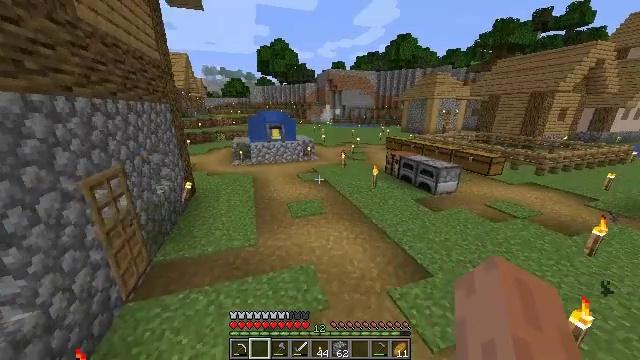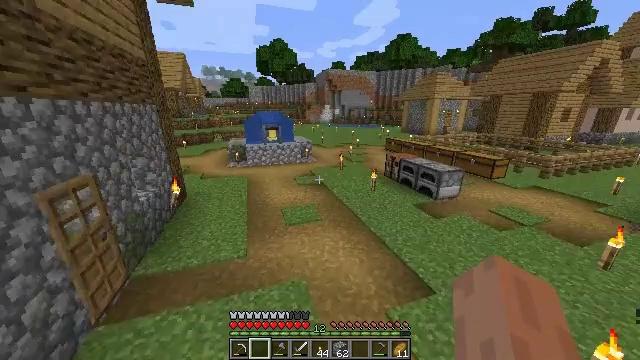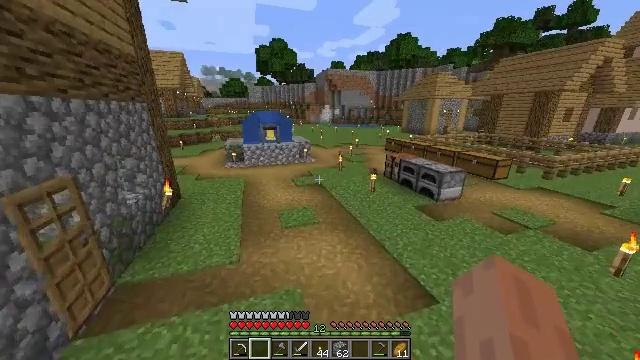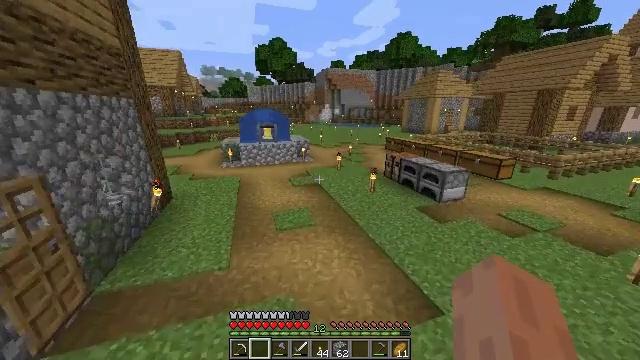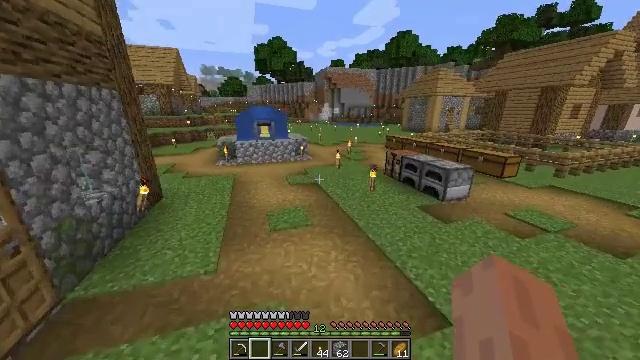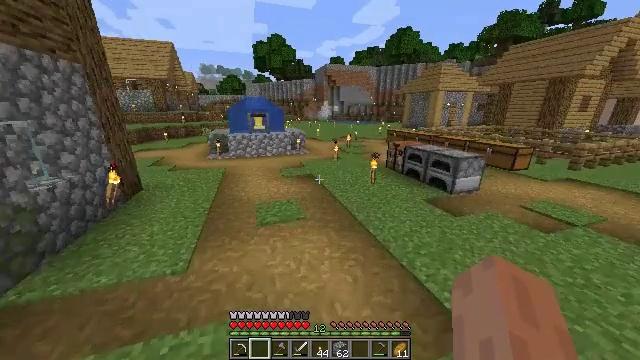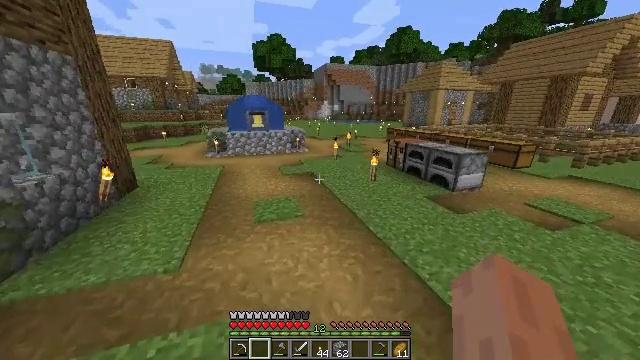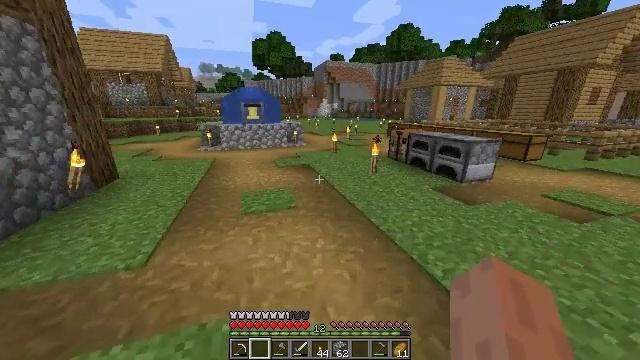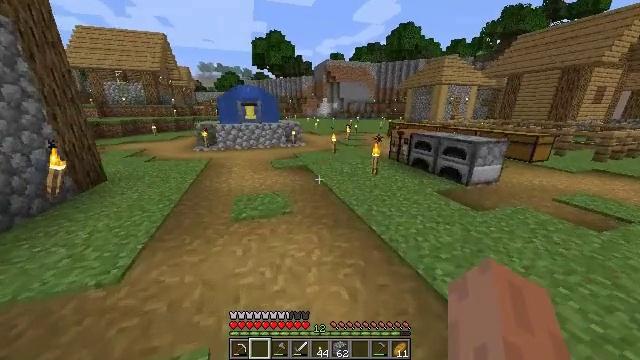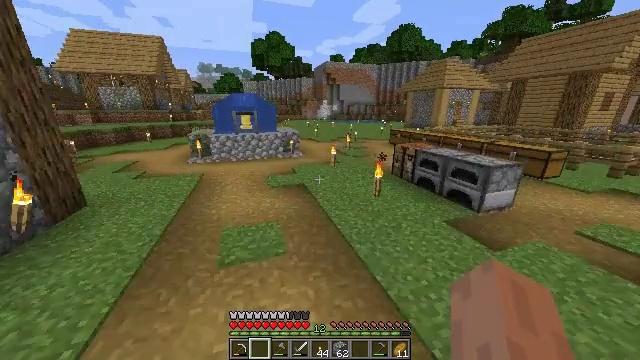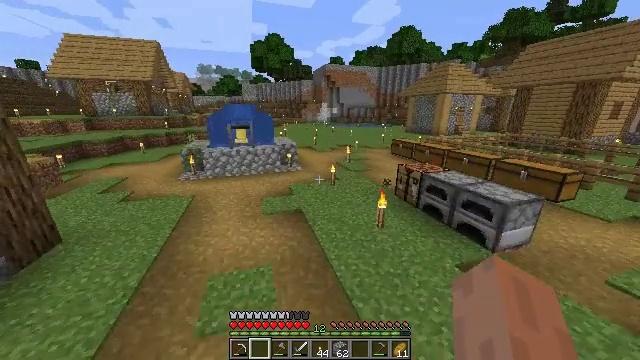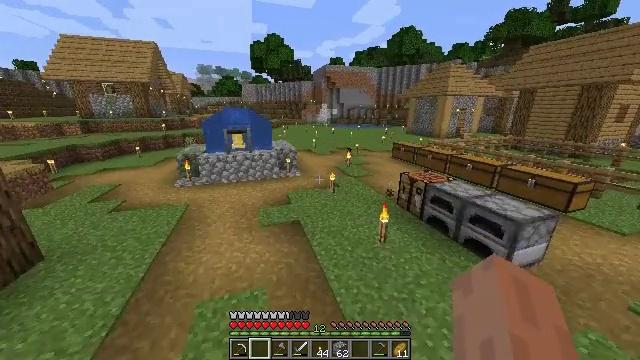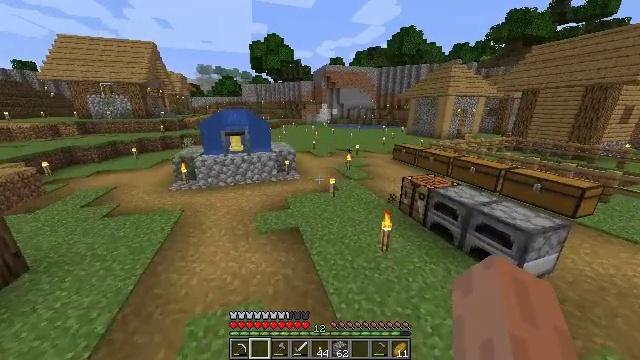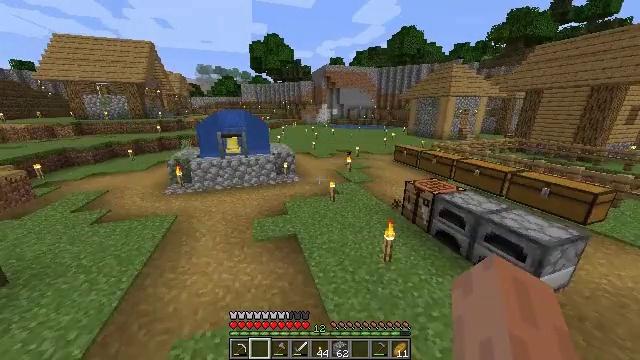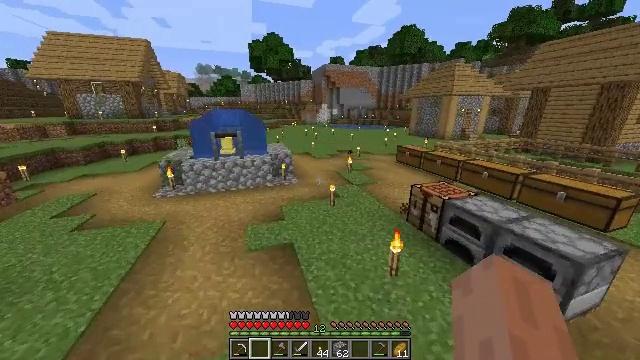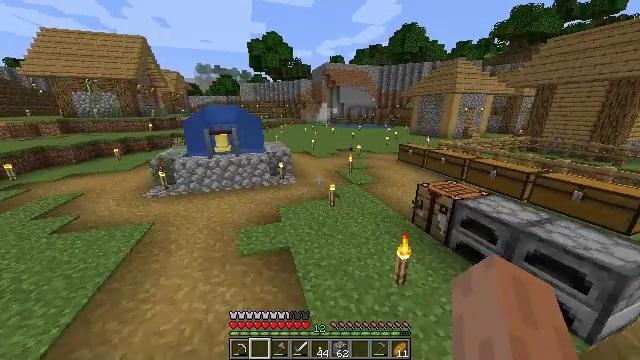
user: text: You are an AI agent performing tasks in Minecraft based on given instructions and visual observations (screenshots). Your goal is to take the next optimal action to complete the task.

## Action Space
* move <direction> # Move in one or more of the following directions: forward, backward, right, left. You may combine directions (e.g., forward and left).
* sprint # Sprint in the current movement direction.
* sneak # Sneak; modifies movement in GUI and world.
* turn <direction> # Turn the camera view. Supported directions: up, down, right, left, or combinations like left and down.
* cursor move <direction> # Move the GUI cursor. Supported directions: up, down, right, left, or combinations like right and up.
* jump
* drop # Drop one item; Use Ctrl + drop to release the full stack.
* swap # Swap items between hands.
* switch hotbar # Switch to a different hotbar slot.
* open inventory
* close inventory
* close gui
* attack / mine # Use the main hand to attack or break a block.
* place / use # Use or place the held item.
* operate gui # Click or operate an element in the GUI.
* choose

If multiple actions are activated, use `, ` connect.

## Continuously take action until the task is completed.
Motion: motion action
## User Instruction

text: Open the crafting table and craft a book.
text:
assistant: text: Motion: move forward, sprint, jump
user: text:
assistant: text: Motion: move forward, sprint, jump
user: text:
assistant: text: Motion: move forward, sprint, jump
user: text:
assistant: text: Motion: move forward, sprint, jump
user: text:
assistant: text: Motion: move forward, sprint, jump
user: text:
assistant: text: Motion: move forward, sprint, jump
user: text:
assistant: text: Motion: move forward, sprint, jump
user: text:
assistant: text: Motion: move forward, sprint, jump
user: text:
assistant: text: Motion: move forward, sprint, jump
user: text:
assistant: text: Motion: move forward, sprint, jump
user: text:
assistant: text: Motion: move forward, sprint, jump
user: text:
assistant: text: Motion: move forward, sprint, jump
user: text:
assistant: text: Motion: move forward, sprint, jump
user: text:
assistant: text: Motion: move forward, sprint, jump
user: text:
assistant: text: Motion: move forward, sprint, jump
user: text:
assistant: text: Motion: move forward, sprint, jump
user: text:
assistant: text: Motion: move forward, sprint, jump
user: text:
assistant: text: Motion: move forward, sprint, jump
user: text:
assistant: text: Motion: move forward, sprint, jump
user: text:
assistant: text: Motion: move forward, sprint, jump
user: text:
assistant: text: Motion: move forward, sprint, jump
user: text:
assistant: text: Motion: move forward, sprint, jump
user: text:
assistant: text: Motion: move forward, sprint, jump
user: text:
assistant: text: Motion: move forward, sprint, jump
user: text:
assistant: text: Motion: move forward, sprint, jump
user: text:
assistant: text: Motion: move forward, sprint, jump
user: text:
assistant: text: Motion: move forward, sprint, jump
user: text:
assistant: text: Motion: move forward, sprint, jump
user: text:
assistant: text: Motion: move forward, sprint, turn right, jump
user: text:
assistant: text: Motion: move forward, sprint, turn right